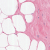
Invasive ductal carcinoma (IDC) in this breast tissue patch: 0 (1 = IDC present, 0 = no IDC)